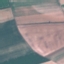
Label: AnnualCrop